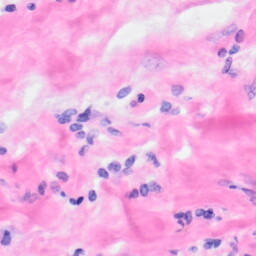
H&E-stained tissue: Kidney